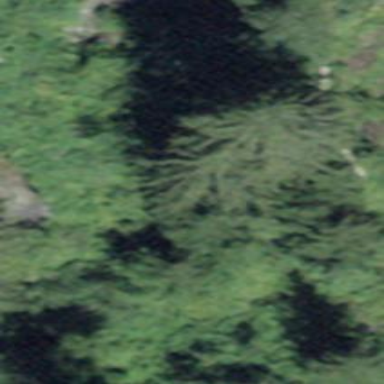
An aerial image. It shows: Evergreen needle-leaved forest.